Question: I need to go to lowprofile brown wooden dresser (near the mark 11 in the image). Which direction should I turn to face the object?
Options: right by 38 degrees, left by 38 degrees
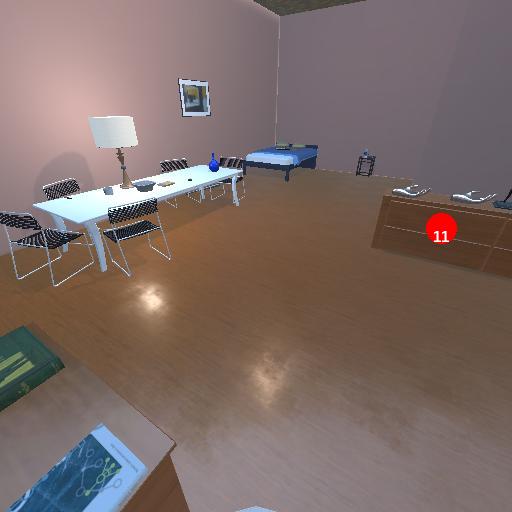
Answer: right by 38 degrees